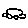
Label: car